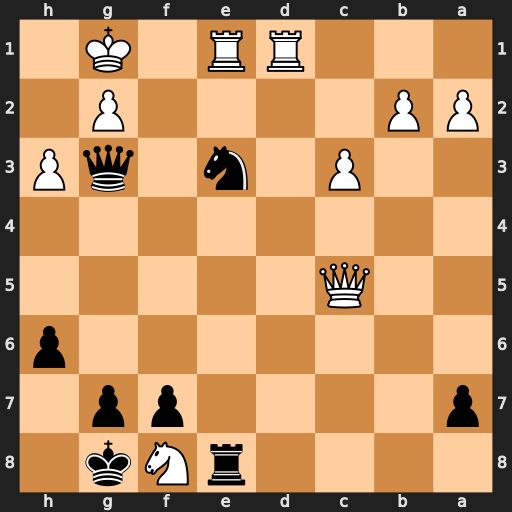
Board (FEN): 4rNk1/p4pp1/7p/2Q5/8/2P1n1qP/PP4P1/3RR1K1
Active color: b
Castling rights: -
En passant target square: -
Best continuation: Qxg2#